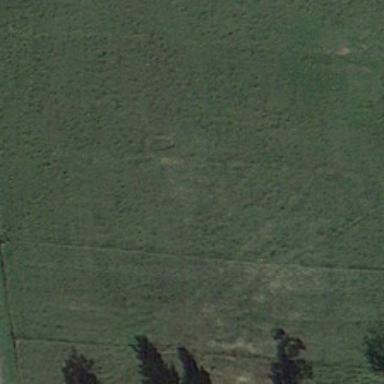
There is a broad road next to the ranch .